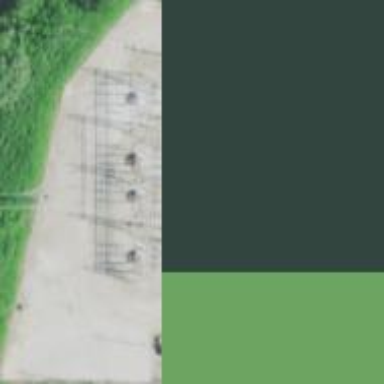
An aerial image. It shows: Outdoor power substation at the transmission level.